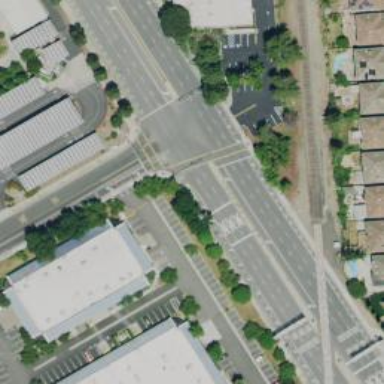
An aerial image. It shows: Solid stop line on the road marking.